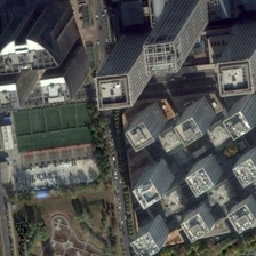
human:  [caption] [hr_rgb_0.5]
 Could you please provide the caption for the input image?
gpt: Tall buildings, wide roads.

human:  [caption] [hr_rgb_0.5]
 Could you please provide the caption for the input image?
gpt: High-rise buildings, wide roads.

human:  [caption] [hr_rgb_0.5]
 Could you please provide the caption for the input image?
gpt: Towering buildings, broad roads.

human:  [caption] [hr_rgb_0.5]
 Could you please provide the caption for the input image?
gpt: park scenery is very beautiful .

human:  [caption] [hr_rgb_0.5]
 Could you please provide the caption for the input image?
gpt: park scenery is very beautiful .